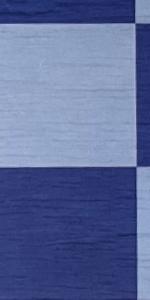
Label: Empty